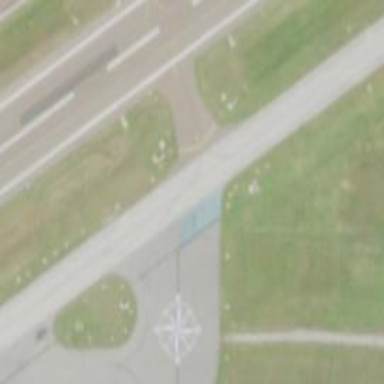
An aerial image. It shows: View of taxiway at the airport.